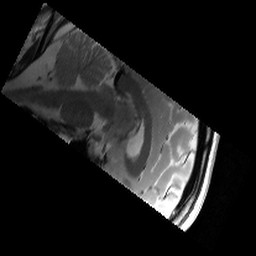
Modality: T2w
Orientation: sagittal
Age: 27
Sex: male
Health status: healthy
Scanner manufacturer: siemens
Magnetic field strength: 3 T
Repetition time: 6 s
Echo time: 0.064 s